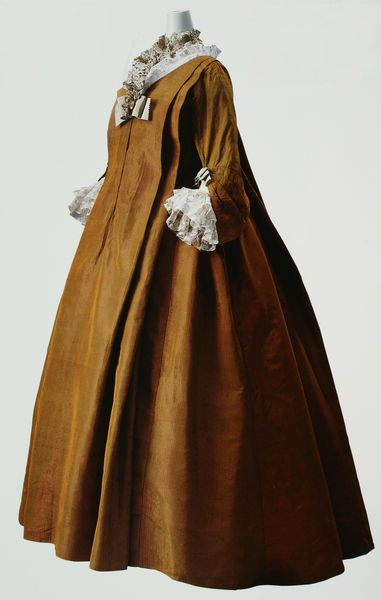
Titel: Kleid (Robe volante)
Standort: Kyoto (Japan)
Institution: Kyoto Costume Institute
Schlagwörter: dunkel, weiß, gelb, ocker, ausschnitt, braun, frau, kleid, schmuck, dame, beige, mode, rock, schleife, alt, bluse, falten, kleidung, kragen, lang, spitze, weit, ärmel, hals, boden, mantel, stoff, kind, saum, spitzen, schleifen, england, seide, schleppe, japan, modell, tüll, modern, klein, baby, dick, einfach, robe, faltenwurf, rüschen, knöpfe, foto, fotografie, photographie, fett, hitler, penis, torso, gross, manschette, manschetten, entwurf, puppe, photo, biedermeier, talar, glocke, farbfoto, leder, mittelalter, troddel, garderobe, museum, breit, gerafft, taschen, bordüren, cape, fotographie, rüschenbluse, historisch, bodenlang, rüschenärmel, unterkleid, schwangerschaft, fashion, kyoto, altmodisch, modellkleid, adolf, senf, lag, rindsleder, glockenform, waschleder, seid, menschetten